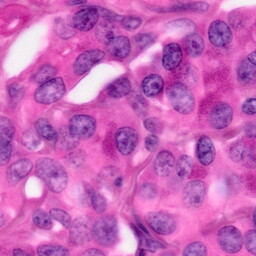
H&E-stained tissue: Pancreatic